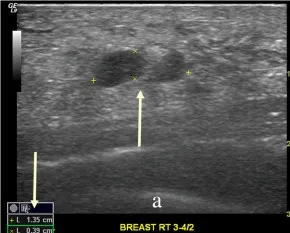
Breast panniculitis with vasculitis on ultrasound. A. A heterogeneously hypoechoic nodule within the right breast measures 1.35 cm x 0.39 cm in size (arrows).
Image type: radiology (ultrasound)